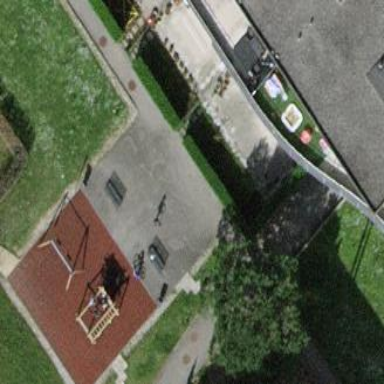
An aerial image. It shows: Playground area for leisure activities on the land.